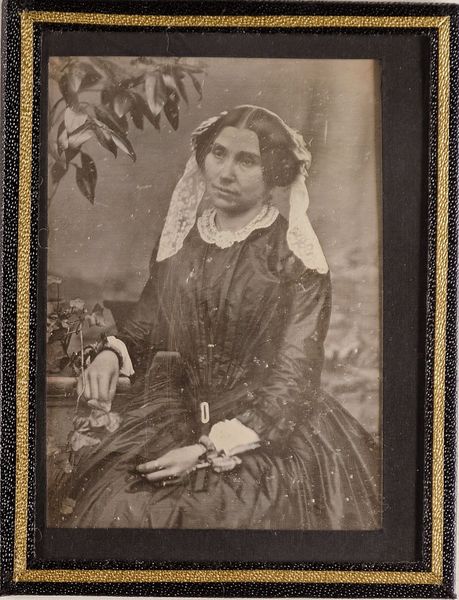
Titel: Hermine Rubens
Künstler: Johann Anton Völlner
Standort: Hamburg
Institution: Museum für Kunst und Gewerbe Hamburg
Schlagwörter: frau, portrait, figur, kopfbedeckung, dress, foto, fotografie, photographie, photo, black and white, lichtbild, daguerreotypie, bildwerke, angewandte und bildende kunst, hessische systematik, porträt, porträtfotografie, porträtphotographie, hüftbild, woman, hair accesoires